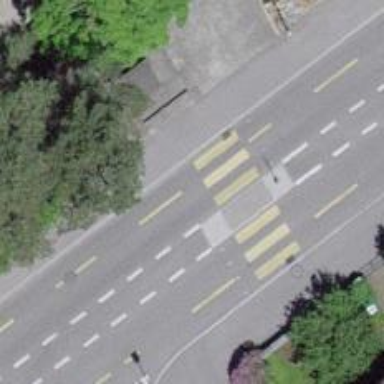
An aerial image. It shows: Zebra crossing on the road.